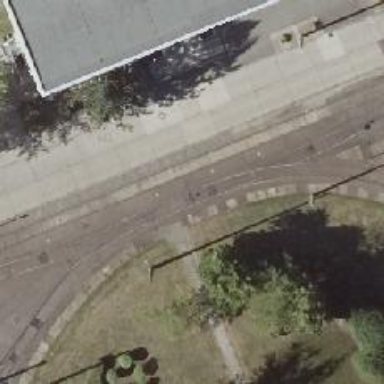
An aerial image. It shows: Railway switch.